Field crop: tomato
Growth stage: 1
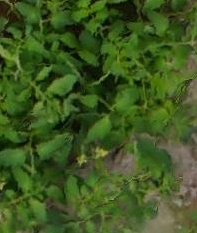
Species: tomato